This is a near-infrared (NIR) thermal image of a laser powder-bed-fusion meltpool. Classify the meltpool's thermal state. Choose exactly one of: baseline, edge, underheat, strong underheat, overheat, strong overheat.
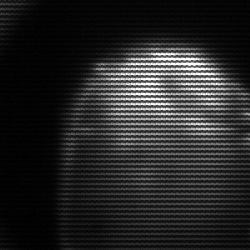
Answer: edge